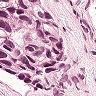
Metastatic tissue present: yes